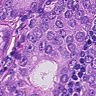
Metastatic tissue present: yes